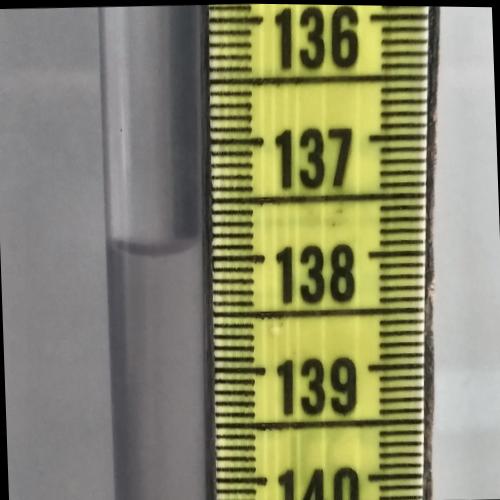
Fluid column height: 137.9 cm